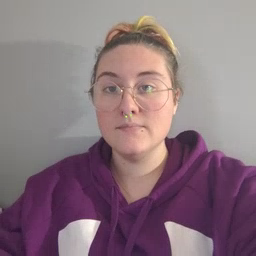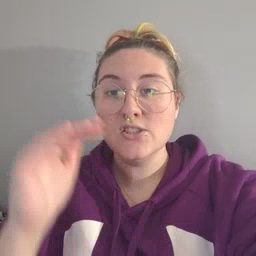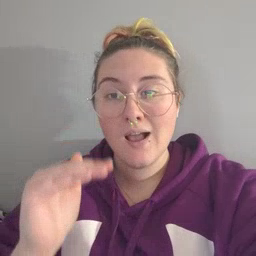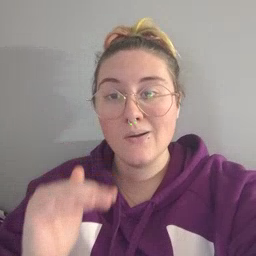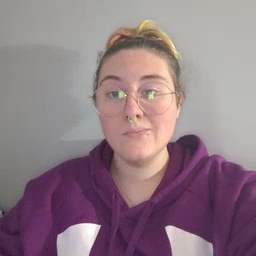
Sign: child